Question: Hello I am creating an application where I can store data in a Hashmap and List for a shopping cart module.But I want to fetch this data from my MS-Access database.I tried the following code but its not compiling.Please give me guidance.
Code:
'''
import java.sql.*;
import java.util.ArrayList;
import java.util.HashMap;
import java.util.List;
public class Program {
public static void main(String [] args){}
public static HashMap getProductsAsMap() {
try {
Class.forName("sun.jdbc.odbc.JdbcOdbcDriver");
Connection con = DriverManager.getConnection("jdbc:odbc:pd");
ResultSet rs = null;
Statement st = con.createStatement();
String sql = ("select * from products");
rs=st.executeQuery(sql);
while (rs.next()) {
HashMap<String, ProductBean> products= new HashMap<String, ProductBean>();
String name=rs.getString("pname");
String desc=rs.getString("pdesc");
String image=rs.getString("pimage");
products.put("P1", new ProductBean(name,desc,image));
return products;
}
rs.close();
st.close();
con.close();
}
catch(Exception e){}
}
public static List getProductsAsList() {
List<ProductBean> products = new ArrayList<ProductBean>();
try {
Class.forName("sun.jdbc.odbc.JdbcOdbcDriver");
Connection con = DriverManager.getConnection("jdbc:odbc:pd");
ResultSet rs = null;
Statement st = con.createStatement();
String sql = ("select * from products");
rs=st.executeQuery(sql);
while (rs.next()) {
String name=rs.getString("pname");
String desc=rs.getString("pdesc");
String image=rs.getString("pimage");
products.add(new ProductBean(name,desc,image));
}
rs.close();
st.close();
con.close();
}
catch(Exception e){}
return products;
}
}
'''
I get 2 errors as follows:

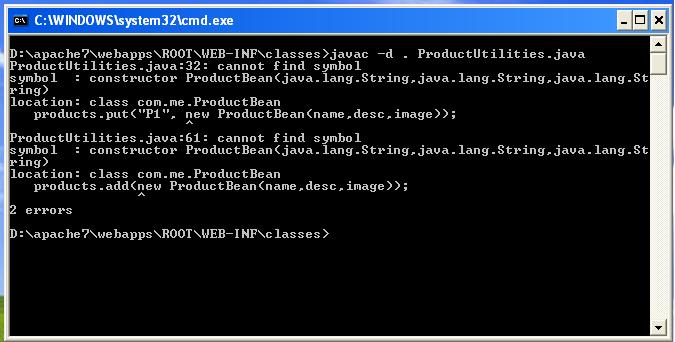
Answer: Your 'ProductBean' class does not have a constructor that takes three strings as parameters.